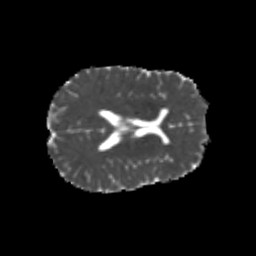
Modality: MD
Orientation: axial
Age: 22
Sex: female
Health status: healthy
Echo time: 0.074 s